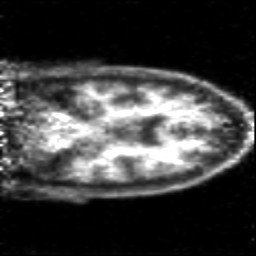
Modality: PET
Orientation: coronal
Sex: male
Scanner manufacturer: siemens